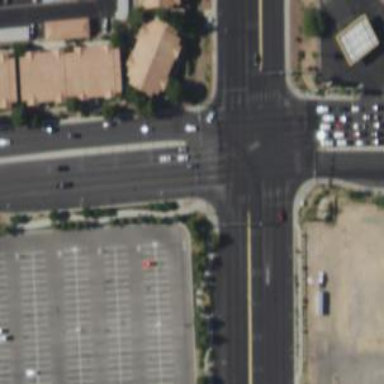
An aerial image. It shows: Solid stop line on the road.